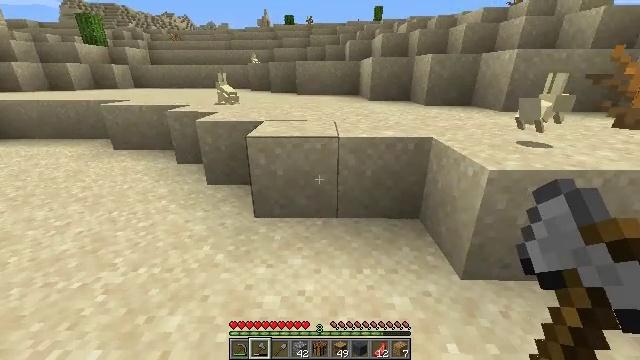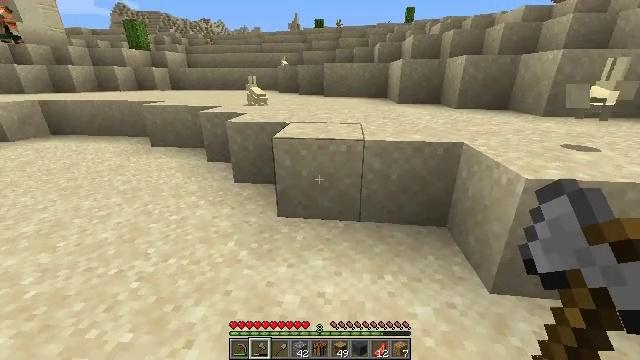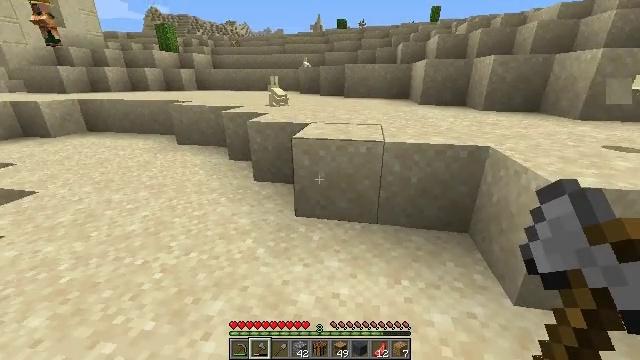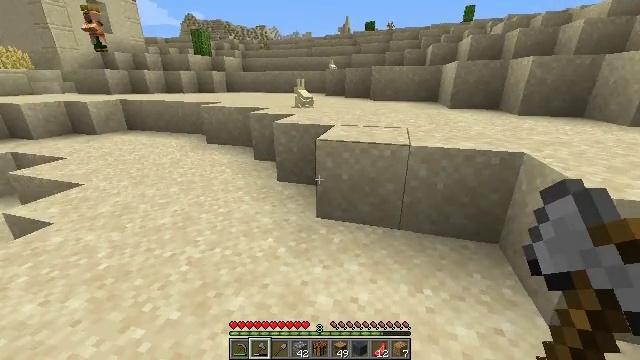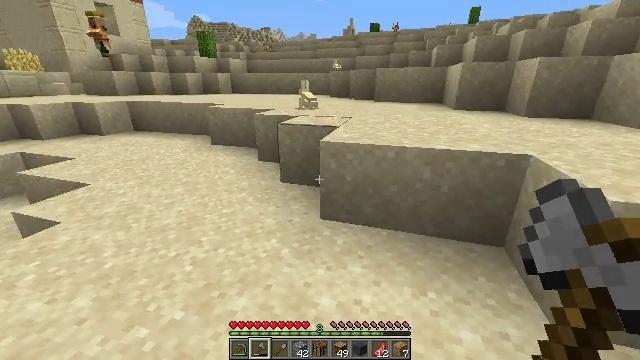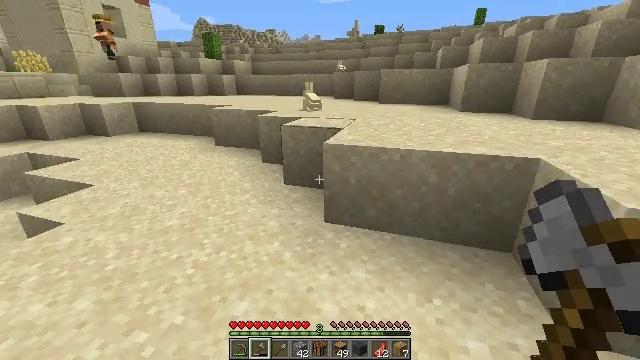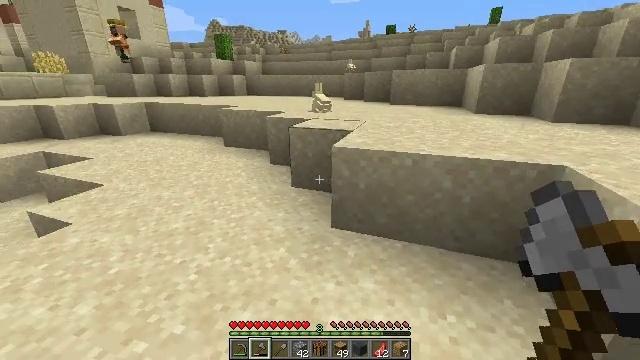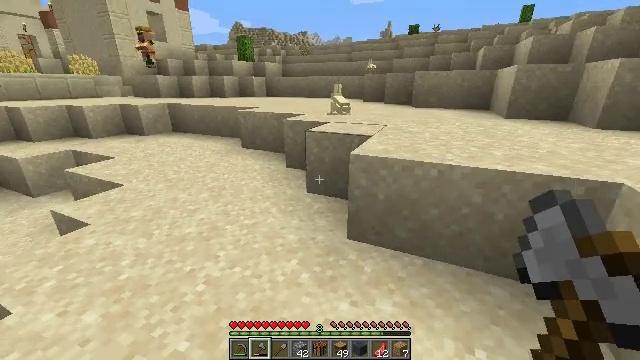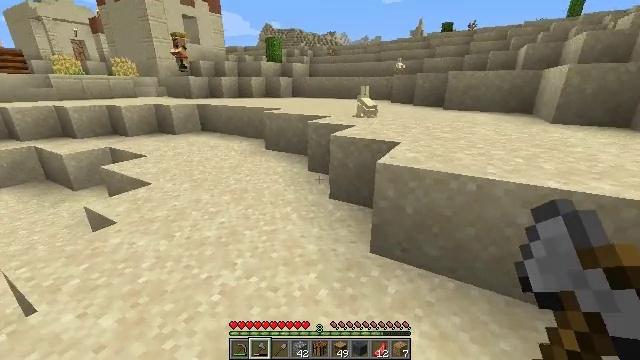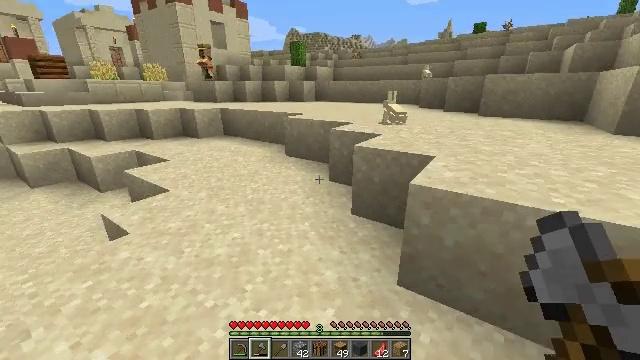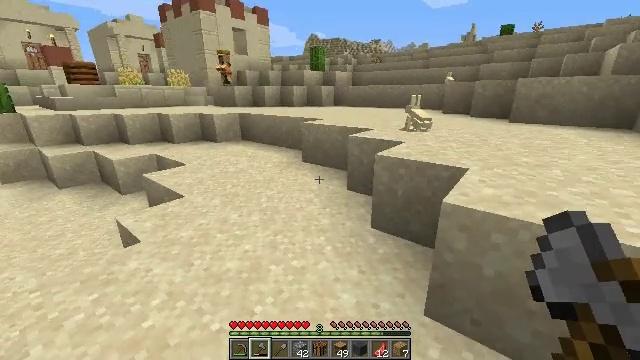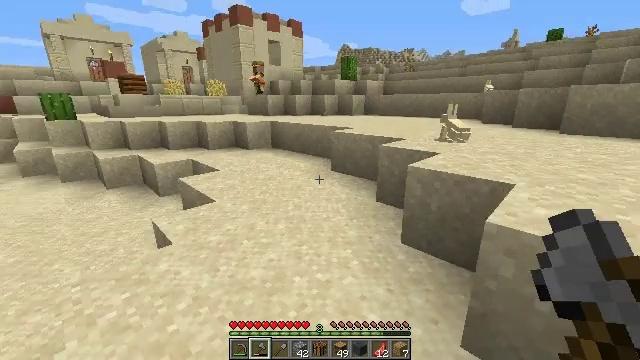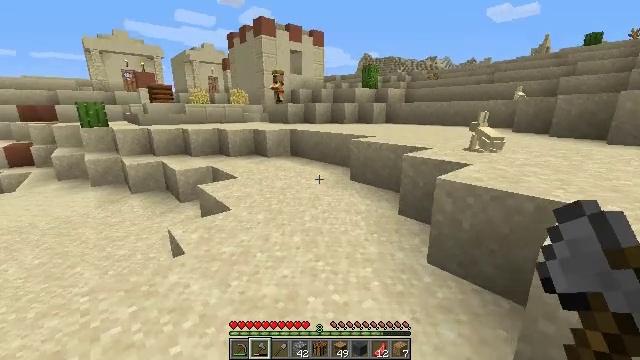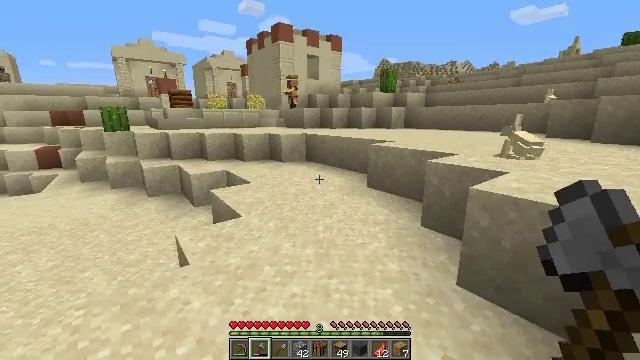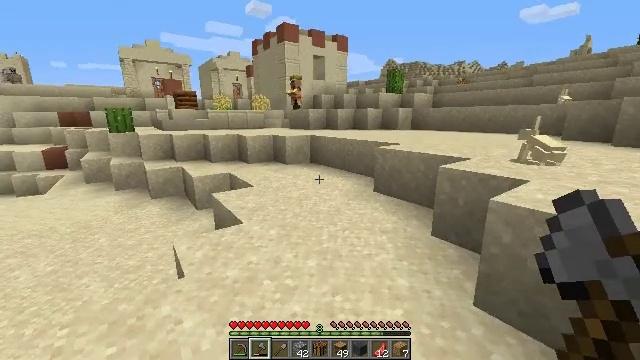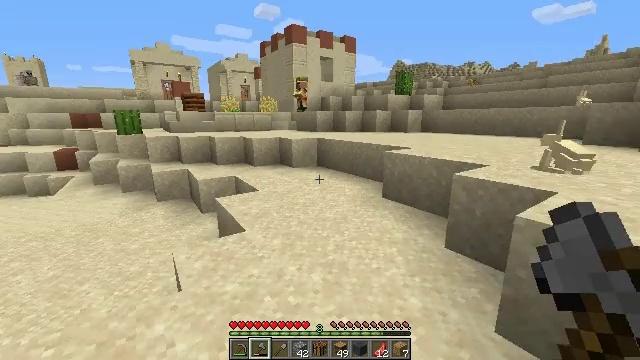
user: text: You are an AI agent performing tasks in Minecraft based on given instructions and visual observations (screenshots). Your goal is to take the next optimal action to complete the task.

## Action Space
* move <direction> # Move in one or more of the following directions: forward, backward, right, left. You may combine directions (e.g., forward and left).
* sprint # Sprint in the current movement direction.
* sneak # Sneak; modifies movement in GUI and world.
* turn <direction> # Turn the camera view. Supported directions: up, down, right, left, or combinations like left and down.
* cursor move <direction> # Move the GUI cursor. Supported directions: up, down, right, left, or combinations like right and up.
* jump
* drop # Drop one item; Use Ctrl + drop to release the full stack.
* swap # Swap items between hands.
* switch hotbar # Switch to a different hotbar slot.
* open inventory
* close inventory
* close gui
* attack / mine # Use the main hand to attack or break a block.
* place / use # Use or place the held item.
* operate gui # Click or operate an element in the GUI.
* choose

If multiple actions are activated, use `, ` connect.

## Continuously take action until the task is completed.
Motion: motion action
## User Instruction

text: Hunt animals.
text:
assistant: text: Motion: turn left
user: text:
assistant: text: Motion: turn left
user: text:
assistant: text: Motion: turn left
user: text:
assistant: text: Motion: no_op
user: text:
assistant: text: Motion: move forward
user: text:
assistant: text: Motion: move forward, turn left
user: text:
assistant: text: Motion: move forward, turn left
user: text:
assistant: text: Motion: move forward, turn left
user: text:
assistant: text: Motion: move forward, turn left
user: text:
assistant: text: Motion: move forward, turn left
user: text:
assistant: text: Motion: move forward, turn left and up
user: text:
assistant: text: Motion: move forward, turn left and up
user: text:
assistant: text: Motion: move forward, turn left and up
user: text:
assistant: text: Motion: move forward, turn left
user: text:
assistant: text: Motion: move forward, turn left
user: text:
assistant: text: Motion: move forward, turn left
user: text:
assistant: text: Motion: move forward
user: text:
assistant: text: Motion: move forward
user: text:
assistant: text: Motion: move forward
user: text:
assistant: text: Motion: move forward
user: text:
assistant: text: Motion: move forward
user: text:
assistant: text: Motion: move forward
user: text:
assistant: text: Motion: move forward
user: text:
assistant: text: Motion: move forward
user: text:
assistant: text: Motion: move forward
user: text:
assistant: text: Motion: move forward
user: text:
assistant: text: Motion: move forward, turn down
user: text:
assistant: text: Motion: move forward
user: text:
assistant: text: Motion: move forward
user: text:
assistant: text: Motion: move forward